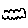
Label: cloud